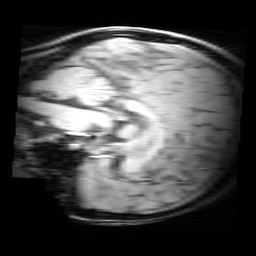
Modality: MP2RAGE
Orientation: sagittal
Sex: male
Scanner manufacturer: siemens
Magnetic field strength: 3 T
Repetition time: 5 s
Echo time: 0.00368 s